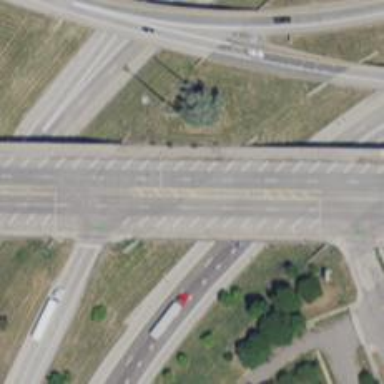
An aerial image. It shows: Primary highway bridge with track for cyclists.